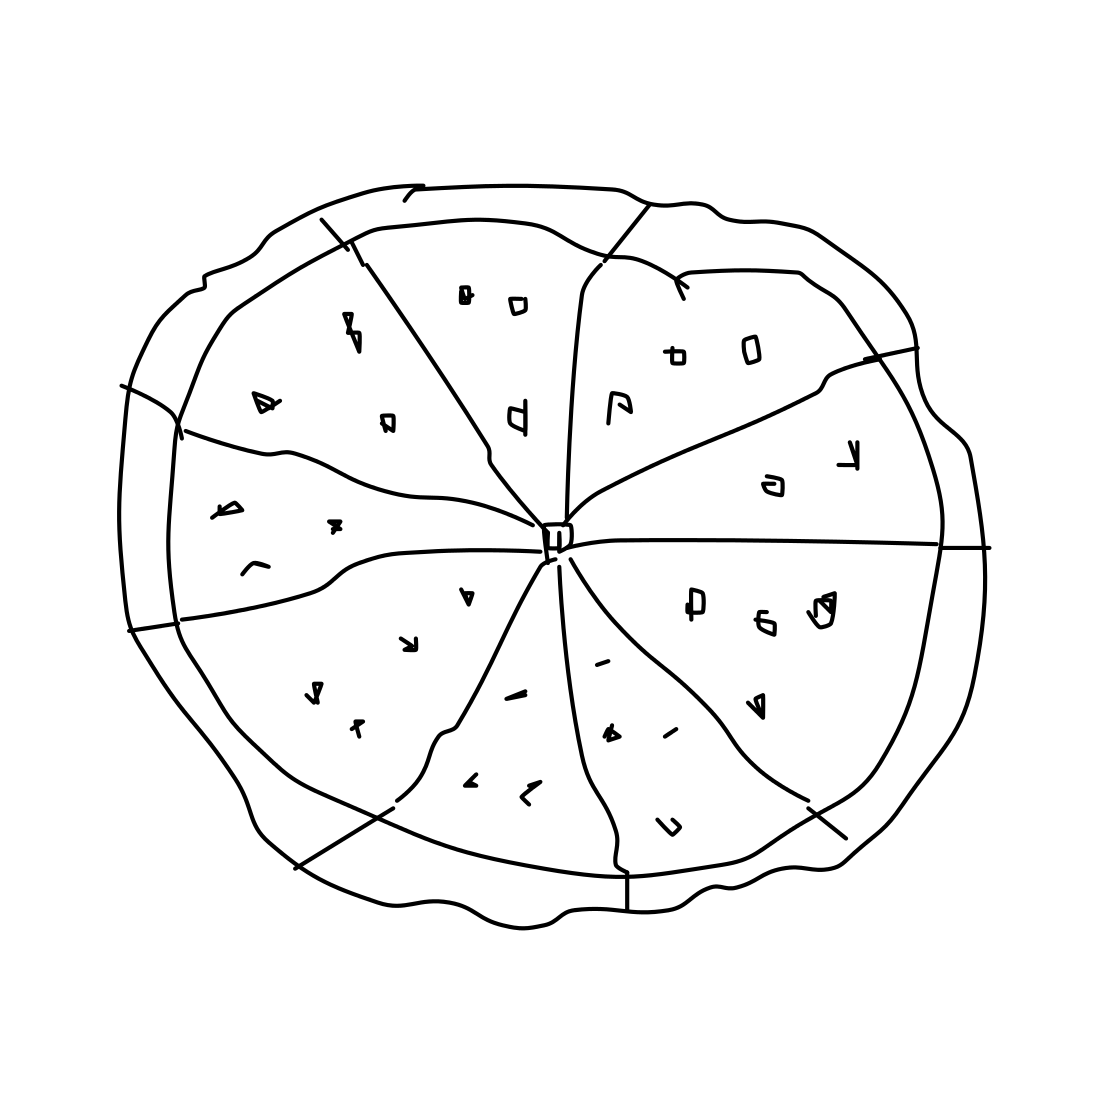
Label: pizza